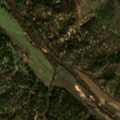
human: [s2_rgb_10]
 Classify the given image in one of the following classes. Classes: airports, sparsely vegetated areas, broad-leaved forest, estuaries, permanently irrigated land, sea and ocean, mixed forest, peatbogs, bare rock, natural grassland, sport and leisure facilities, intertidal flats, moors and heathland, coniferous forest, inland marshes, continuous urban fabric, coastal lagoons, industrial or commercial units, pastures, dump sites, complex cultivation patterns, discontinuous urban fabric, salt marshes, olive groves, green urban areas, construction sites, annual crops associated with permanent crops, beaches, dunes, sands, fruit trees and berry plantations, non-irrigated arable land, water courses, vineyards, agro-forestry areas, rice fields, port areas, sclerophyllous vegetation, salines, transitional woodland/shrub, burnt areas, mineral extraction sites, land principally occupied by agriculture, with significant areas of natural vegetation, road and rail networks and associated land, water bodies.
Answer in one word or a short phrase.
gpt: non-irrigated arable land, agro-forestry areas, broad-leaved forest, coniferous forest, mixed forest